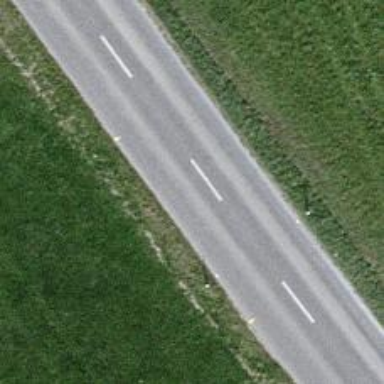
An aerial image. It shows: Asphalt road classified as tertiary.